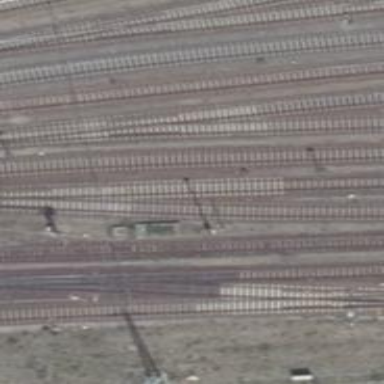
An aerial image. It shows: Electrified rail siding with contact line.